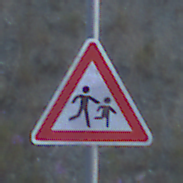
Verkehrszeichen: KinderLinks
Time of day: SunriseSunset
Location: Outdoor (RoadRail)
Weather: Clear
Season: NotSpecified
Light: Natural